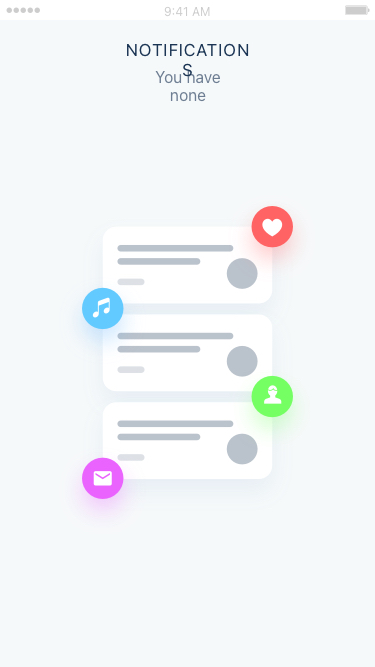
Text in this UI design:
You have none
Notifications